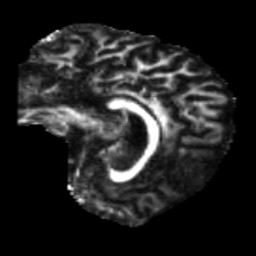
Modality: FA
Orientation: sagittal
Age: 58
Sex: female
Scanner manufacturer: siemens
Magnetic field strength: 3 T
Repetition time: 5.25 s
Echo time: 0.08 s